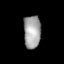
Tissue: lung
Cell type: Epithelial cells
Senescence score: 0.5561
Nuclear area (px): 556
Mean DAPI intensity: 162.052